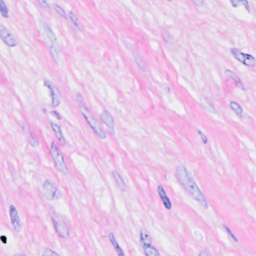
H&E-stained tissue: Breast